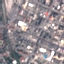
Label: Industrial